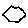
Label: hexagon